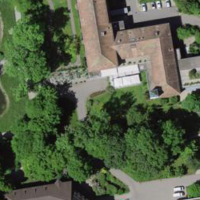
EUNIS habitat code: 54
Species observed at this site:
Picus viridis